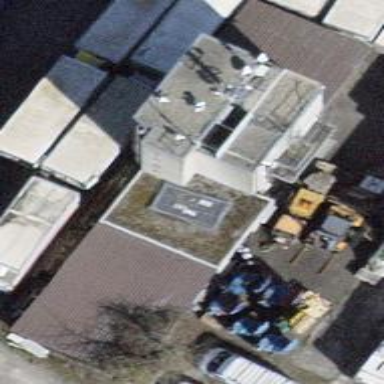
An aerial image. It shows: Commercial building with flat gray roof.